Автомат подает готовые детали на шероховатую ленту транспортера. Скорость деталей перед попаданием на транспортер $v_0=1~м/с$. Известно, что при скорости транспортера $v=2~м/с$ детали останавливаются на ленте на расстоянии $l=\frac13d$ от края (см. рис.).
Какую скорость должна иметь лента транспортера, чтобы детали останавливались точно посередине?
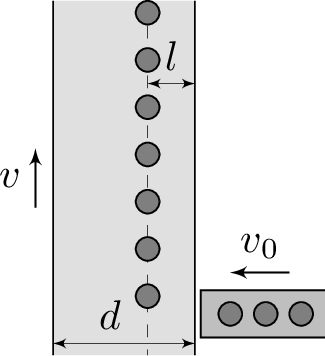
Ответ: $$ v'\approx 3.2~м/с $$
Темы:
T, Механика, Кинематика, Всероссийские, Относительное движение